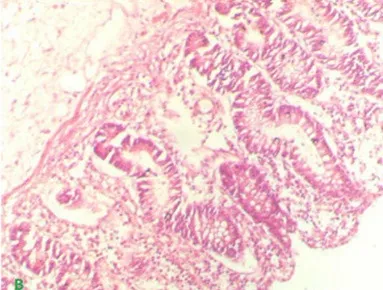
The original lumen.
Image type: pathology (h&e)